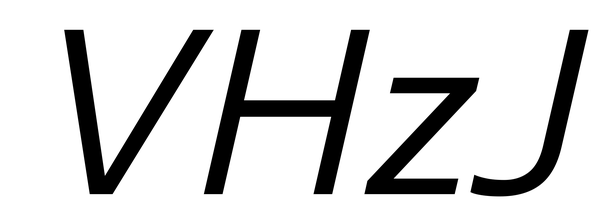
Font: InstrumentSans-Italic_Italic